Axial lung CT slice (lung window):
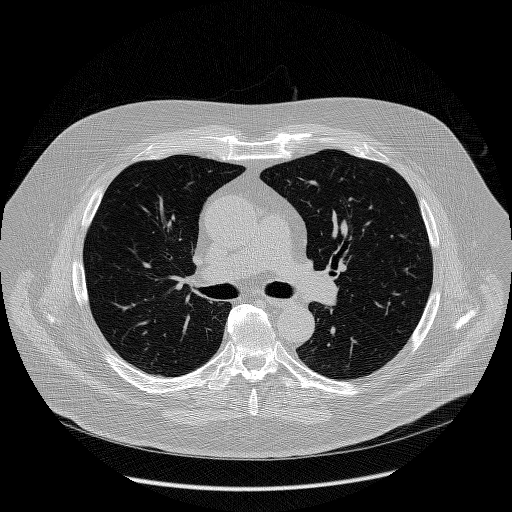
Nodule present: no